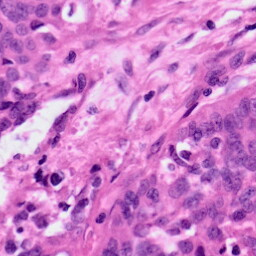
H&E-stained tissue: Ovarian